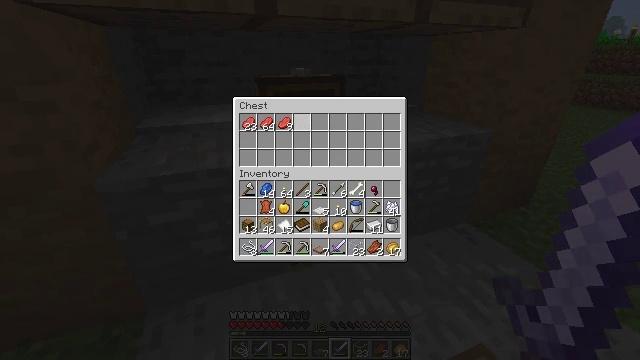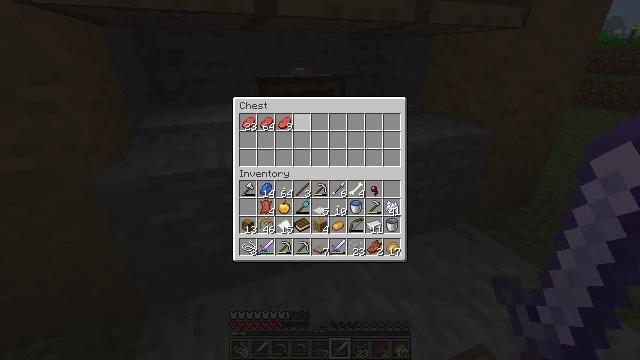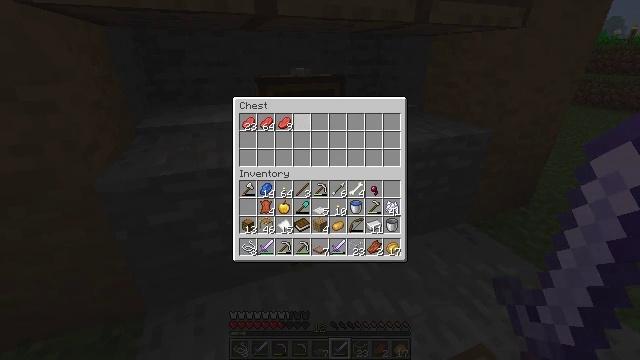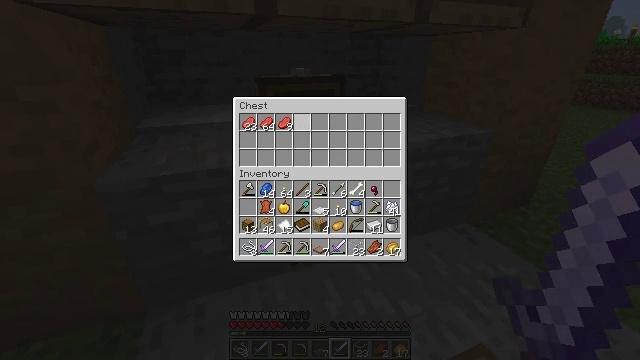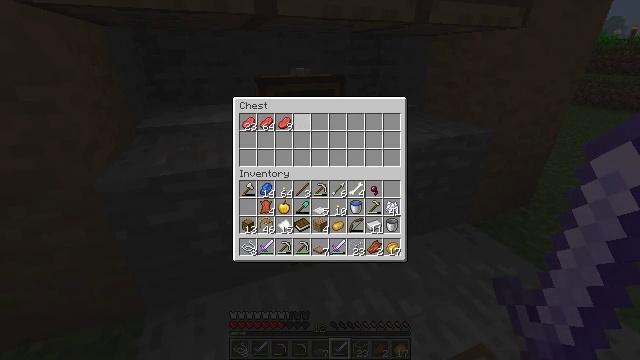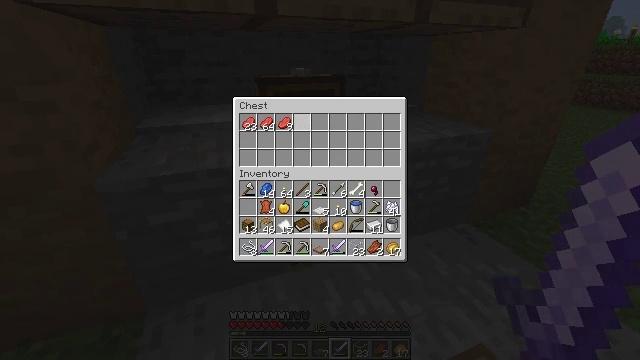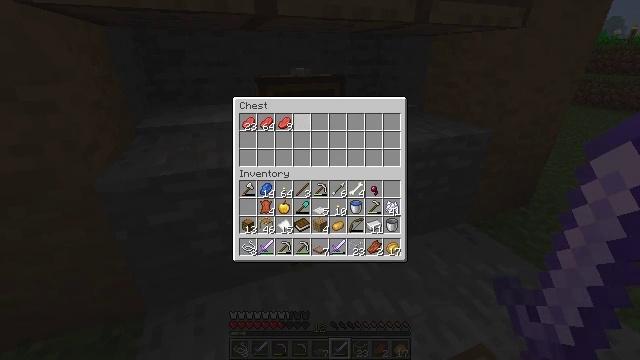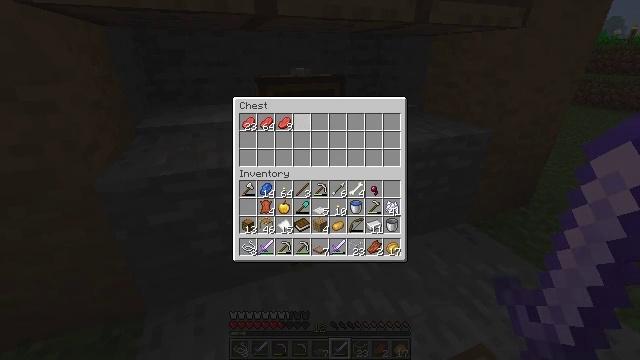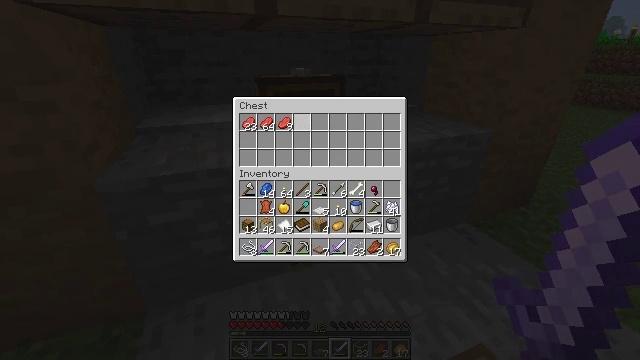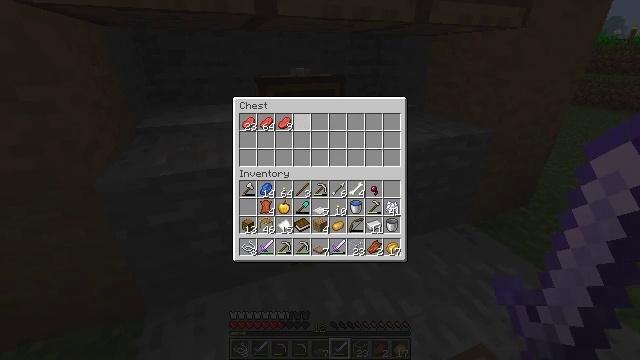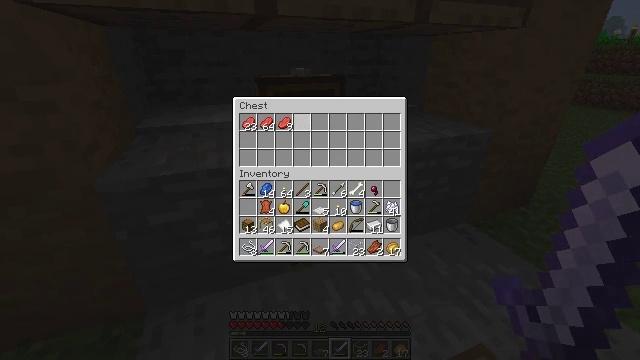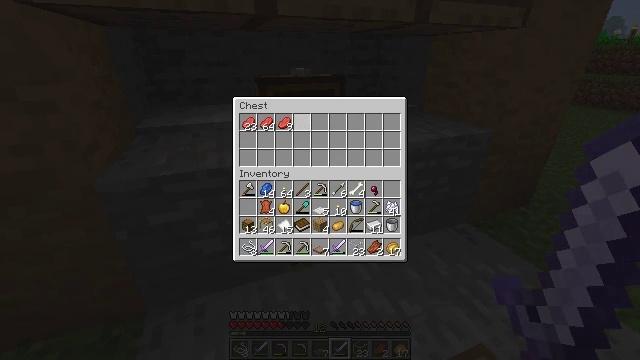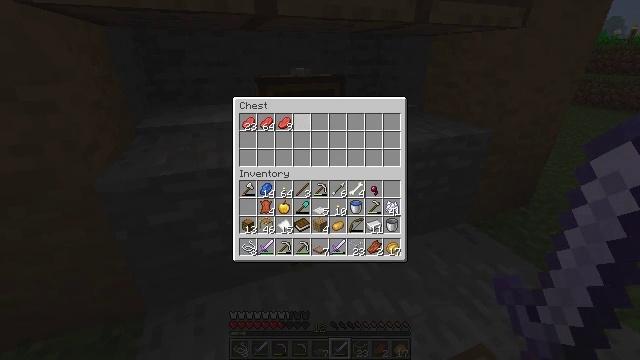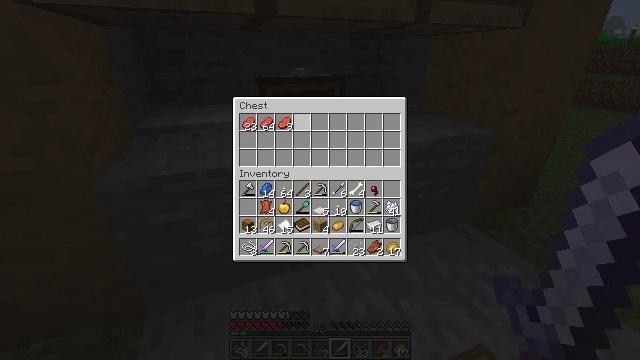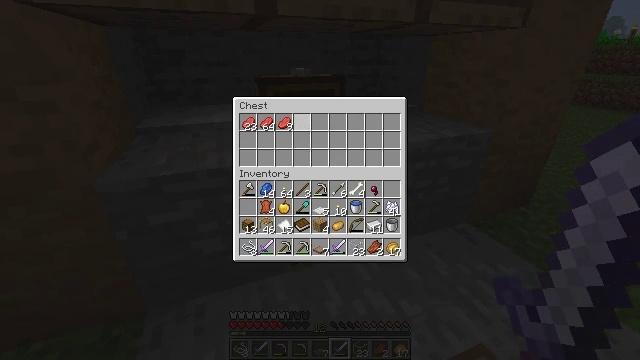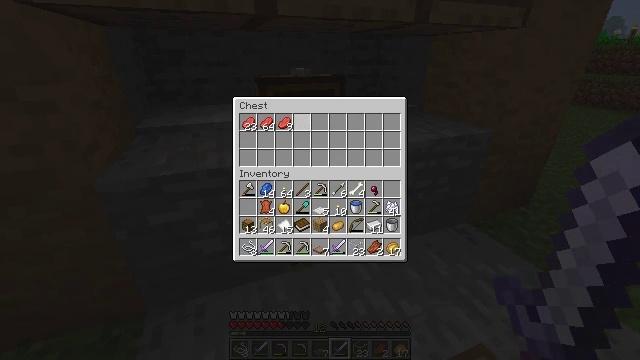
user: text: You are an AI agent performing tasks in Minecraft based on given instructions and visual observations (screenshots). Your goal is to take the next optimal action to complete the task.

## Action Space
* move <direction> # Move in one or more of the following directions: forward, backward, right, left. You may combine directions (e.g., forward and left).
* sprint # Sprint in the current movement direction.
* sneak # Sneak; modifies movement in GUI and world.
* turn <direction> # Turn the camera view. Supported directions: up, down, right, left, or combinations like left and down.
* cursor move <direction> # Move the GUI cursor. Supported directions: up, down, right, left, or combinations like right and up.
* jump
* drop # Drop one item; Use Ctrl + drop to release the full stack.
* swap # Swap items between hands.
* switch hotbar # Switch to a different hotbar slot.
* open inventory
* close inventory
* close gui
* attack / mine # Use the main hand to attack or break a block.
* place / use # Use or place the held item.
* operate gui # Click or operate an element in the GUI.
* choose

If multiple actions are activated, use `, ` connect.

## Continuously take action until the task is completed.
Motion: motion action
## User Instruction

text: Craft a book.
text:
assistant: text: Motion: no_op
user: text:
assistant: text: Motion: no_op
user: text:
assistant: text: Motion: no_op
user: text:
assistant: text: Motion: no_op
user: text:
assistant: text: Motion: no_op
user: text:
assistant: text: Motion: no_op
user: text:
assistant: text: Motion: no_op
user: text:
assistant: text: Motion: no_op
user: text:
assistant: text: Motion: no_op
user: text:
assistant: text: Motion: no_op
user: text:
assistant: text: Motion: no_op
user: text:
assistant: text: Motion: no_op
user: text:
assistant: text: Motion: no_op
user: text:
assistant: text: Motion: no_op
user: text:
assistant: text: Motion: no_op
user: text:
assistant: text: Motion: no_op
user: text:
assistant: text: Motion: no_op
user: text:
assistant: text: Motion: no_op
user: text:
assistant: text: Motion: no_op
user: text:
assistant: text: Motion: no_op
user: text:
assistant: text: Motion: no_op
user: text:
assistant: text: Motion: no_op
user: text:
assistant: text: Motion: no_op
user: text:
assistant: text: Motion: no_op
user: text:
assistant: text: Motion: no_op
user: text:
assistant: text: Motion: no_op
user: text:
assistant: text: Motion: no_op
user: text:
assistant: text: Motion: no_op
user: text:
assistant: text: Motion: no_op
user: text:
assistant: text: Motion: no_op